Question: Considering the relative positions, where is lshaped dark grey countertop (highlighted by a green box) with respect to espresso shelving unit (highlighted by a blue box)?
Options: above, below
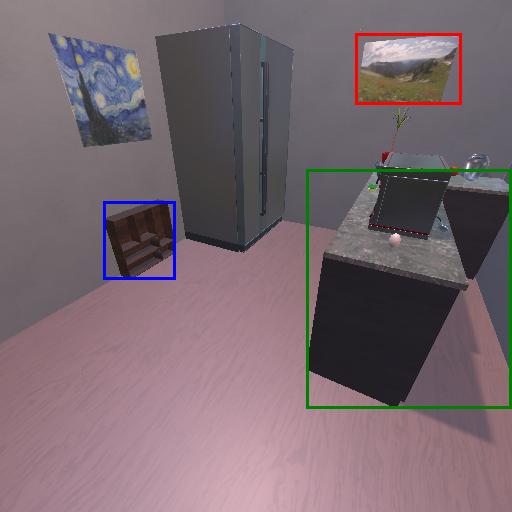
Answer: above